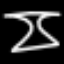
Label: hourglass